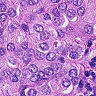
Metastatic tissue present: yes